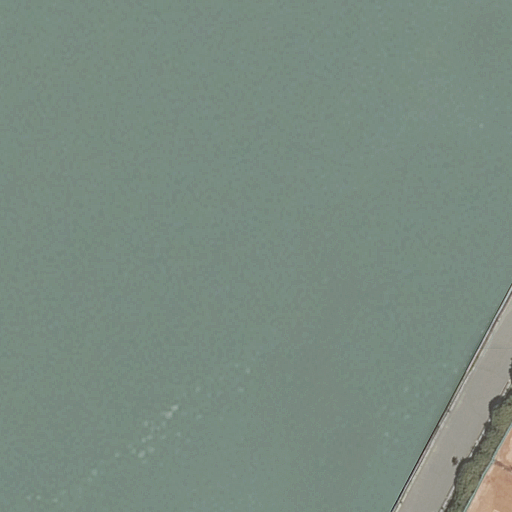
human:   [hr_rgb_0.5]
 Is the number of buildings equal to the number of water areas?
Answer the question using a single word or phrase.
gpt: no

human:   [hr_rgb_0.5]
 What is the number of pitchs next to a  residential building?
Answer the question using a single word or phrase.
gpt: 0

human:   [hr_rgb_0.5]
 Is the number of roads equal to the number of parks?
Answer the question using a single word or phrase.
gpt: yes

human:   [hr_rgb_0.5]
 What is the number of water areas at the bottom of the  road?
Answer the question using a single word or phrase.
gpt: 0

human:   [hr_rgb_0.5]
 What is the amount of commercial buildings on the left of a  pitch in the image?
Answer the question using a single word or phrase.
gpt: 0

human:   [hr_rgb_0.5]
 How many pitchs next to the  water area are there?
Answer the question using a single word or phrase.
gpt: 2

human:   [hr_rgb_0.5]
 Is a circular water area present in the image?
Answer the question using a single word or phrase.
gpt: no

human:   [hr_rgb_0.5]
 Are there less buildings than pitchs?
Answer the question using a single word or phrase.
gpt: yes

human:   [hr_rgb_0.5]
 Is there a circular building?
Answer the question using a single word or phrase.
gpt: no

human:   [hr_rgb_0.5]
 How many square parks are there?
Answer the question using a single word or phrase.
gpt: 0

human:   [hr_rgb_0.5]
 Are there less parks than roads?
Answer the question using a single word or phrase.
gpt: no

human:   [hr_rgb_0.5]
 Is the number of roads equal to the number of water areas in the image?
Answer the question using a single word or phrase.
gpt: yes

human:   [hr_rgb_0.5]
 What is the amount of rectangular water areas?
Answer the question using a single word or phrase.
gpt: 1

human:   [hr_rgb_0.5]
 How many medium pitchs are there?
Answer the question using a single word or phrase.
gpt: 1

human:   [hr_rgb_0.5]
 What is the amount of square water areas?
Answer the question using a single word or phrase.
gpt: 0

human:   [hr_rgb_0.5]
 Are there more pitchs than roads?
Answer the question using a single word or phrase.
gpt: yes

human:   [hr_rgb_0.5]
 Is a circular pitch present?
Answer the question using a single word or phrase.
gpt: no

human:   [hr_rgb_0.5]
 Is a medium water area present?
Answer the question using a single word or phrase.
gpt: no

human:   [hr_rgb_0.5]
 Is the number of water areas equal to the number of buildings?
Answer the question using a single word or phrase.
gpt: no

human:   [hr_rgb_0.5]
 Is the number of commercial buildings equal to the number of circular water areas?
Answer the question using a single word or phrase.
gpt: yes

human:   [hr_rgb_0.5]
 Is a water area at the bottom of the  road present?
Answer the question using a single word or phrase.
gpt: no

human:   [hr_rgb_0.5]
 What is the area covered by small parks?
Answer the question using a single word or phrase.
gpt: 0m2

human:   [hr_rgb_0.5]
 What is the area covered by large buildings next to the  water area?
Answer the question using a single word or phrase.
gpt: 0m2

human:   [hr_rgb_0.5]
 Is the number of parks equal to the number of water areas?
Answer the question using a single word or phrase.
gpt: yes

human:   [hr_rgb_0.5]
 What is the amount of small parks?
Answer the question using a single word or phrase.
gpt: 0

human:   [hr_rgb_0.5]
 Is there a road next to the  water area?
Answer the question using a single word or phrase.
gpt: yes

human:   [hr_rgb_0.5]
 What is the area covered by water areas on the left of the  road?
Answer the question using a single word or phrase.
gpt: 0m2

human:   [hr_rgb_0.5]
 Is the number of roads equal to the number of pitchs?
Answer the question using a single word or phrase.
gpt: no

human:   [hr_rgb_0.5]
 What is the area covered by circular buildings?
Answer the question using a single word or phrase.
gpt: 0m2

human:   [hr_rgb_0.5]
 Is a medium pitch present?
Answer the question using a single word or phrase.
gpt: yes

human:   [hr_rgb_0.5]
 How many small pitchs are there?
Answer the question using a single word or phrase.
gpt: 0

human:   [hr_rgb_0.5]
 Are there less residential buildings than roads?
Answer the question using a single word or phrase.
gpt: yes

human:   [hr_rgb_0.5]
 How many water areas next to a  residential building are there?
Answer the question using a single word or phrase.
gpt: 0

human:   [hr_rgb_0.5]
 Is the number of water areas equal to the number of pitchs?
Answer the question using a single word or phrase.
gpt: no

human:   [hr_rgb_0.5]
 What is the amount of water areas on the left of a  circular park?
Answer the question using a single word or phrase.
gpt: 0

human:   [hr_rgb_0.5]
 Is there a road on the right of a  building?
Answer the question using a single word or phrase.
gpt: no